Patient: sex M, age 75
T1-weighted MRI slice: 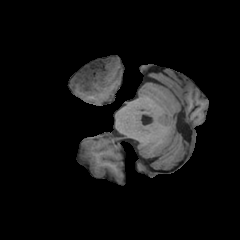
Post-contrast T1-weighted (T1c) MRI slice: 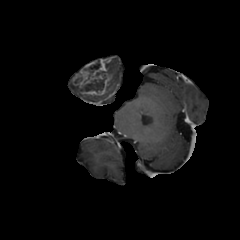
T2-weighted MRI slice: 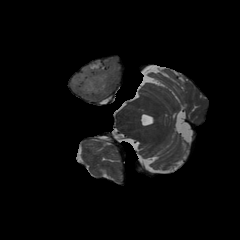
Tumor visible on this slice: yes
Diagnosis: Glioblastoma, IDH-wildtype
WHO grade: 4